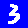
Digit: 3